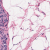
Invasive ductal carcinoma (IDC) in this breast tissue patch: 0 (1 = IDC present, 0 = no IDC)